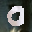
Label: 0